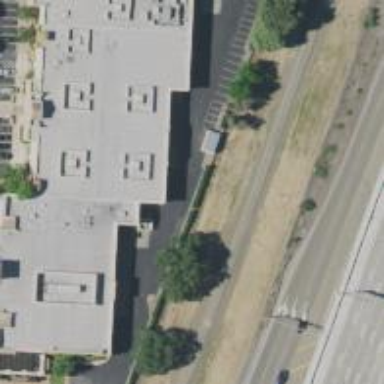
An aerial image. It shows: Retail building in mall.